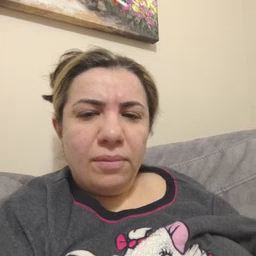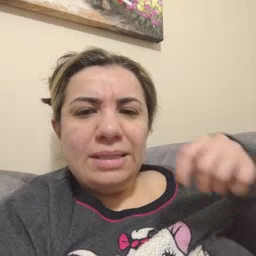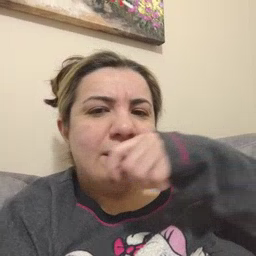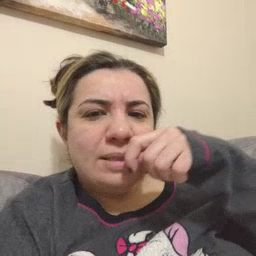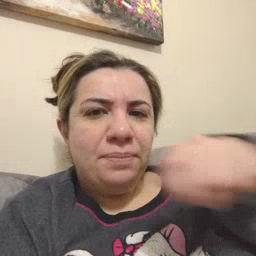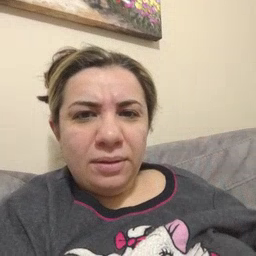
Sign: toothbrush